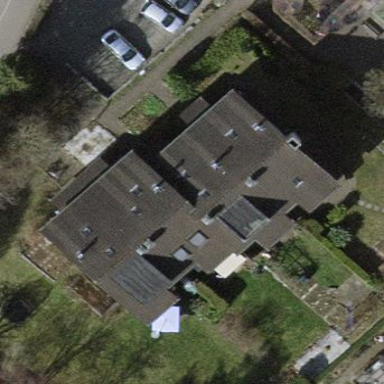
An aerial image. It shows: Terrace building.